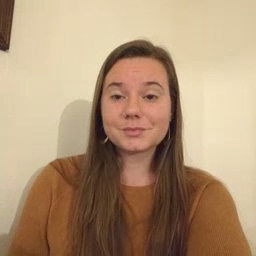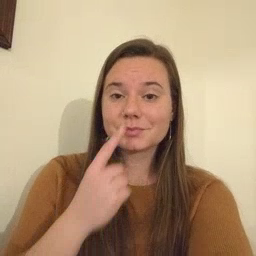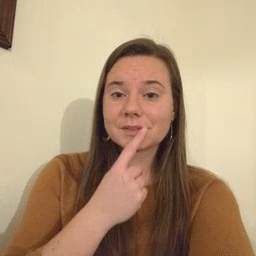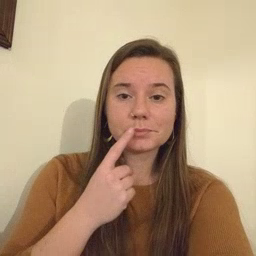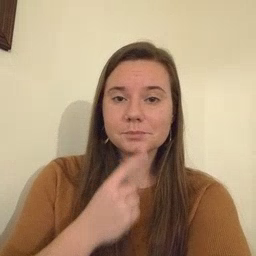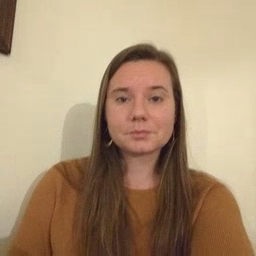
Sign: lips